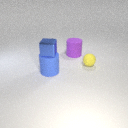
large purple rubber cylinder to the left of small yellow rubber sphere